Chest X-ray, PA view. Patient: 77 years old, sex M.
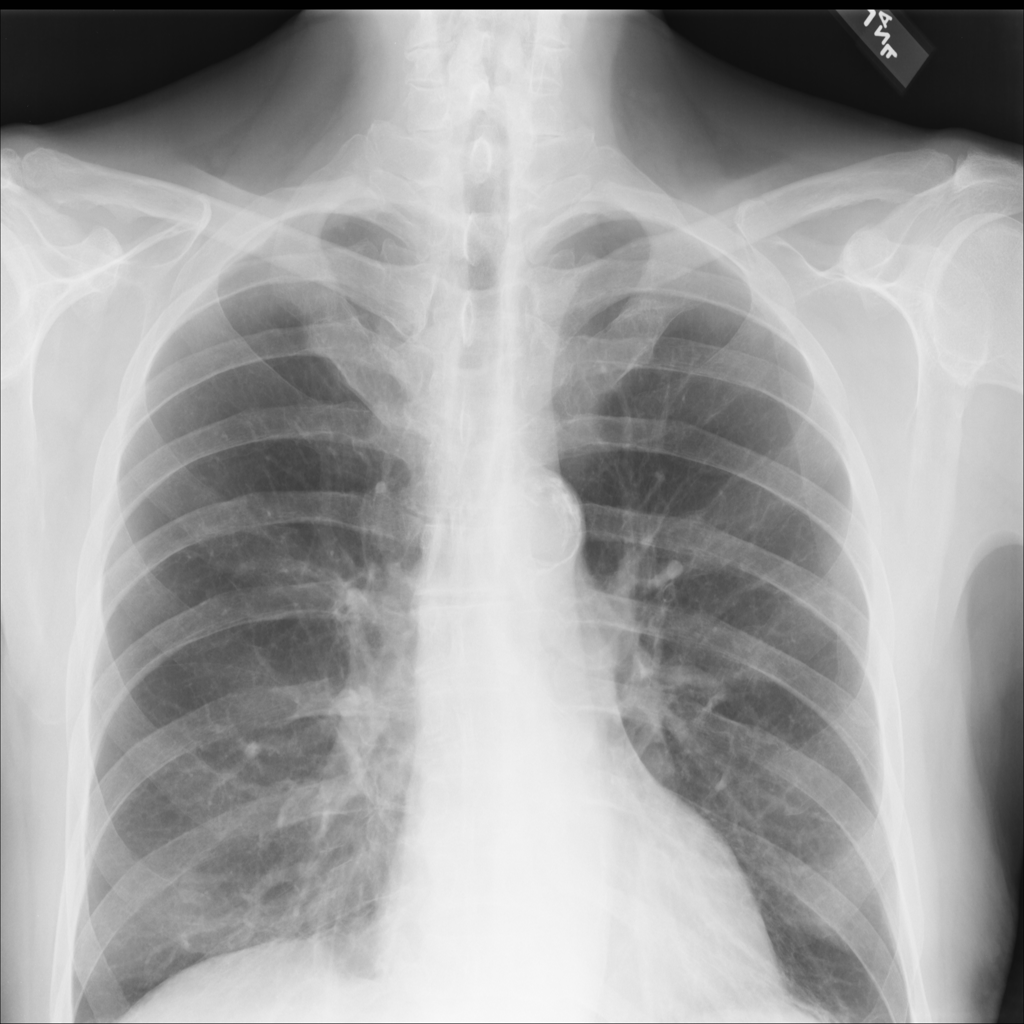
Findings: No Finding